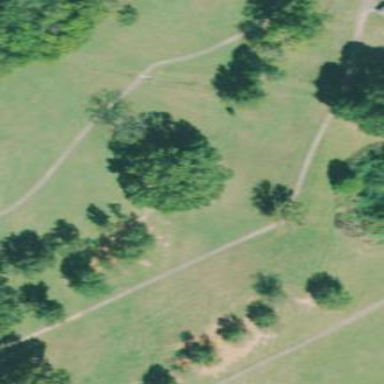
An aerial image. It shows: Rough area in golf course.